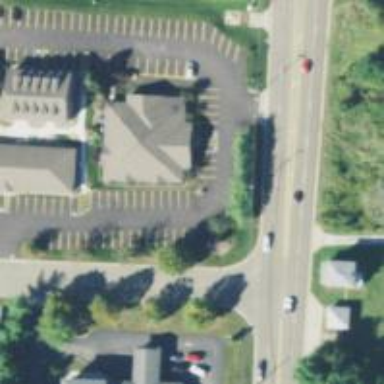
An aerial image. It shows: Healthcare clinic.